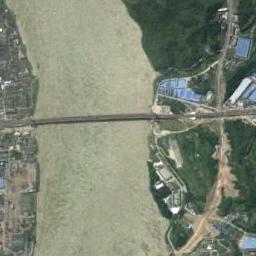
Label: bridge